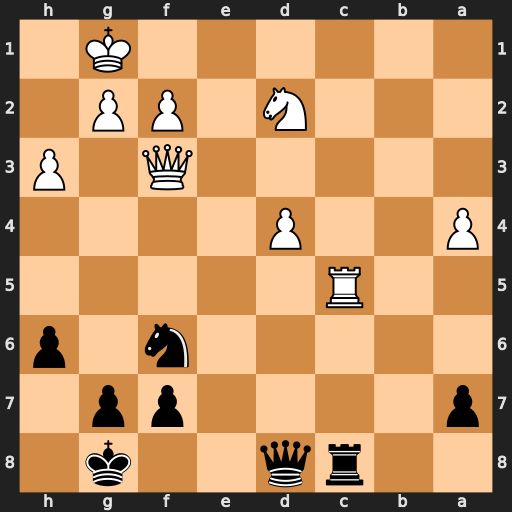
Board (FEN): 2rq2k1/p4pp1/5n1p/2R5/P2P4/5Q1P/3N1PP1/6K1
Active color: b
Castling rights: -
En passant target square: -
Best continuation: Rxc5 dxc5 Qxd2 Qa8+ Kh7